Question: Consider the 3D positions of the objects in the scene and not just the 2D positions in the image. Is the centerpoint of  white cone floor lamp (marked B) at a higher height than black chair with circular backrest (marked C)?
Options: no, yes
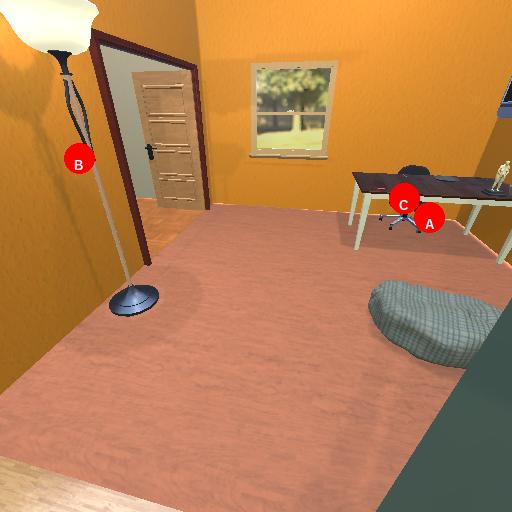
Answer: no